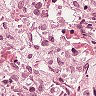
Metastatic tissue present: no